Question:
Hi,
I need some help with SQL. Attached is the image of my table.
If you see rootmessageid column there are 4 records of 99s. All these 4 makes one complete conversation.
Similarly the 2 records of 119 makes an other conversation.
116, 117, 118 are single message conversation.
Now I need to get all the records where msgfrom = 7 or msgto = 7 (this was the easy part)
Now the complicated bit. I want the only the latest record (based on datetimecreated) from each conversation.
Following the script to create this table.
'''
CREATE TABLE IF NOT EXISTS 'selectioncommunication' (
'id' int(11) NOT NULL AUTO_INCREMENT,
'comactionid' int(11) NOT NULL,
'usercomment' varchar(2048) DEFAULT NULL,
'msgfrom' int(11) NOT NULL,
'msgto' int(11) NOT NULL,
'projectid' int(11) NOT NULL,
'parentmessageid' int(11) NOT NULL,
'datetimecreated' timestamp NOT NULL DEFAULT CURRENT_TIMESTAMP,
'rootmessageid' int(11) NOT NULL,
'isread' tinyint(1) NOT NULL DEFAULT '0',
'isclosed' tinyint(1) DEFAULT '0',
'relative_date_time' datetime DEFAULT NULL,
'consultant_response' tinyint(4) DEFAULT NULL,
PRIMARY KEY ('id')
) ENGINE=MyISAM DEFAULT CHARSET=latin1 AUTO_INCREMENT=121 );
'''
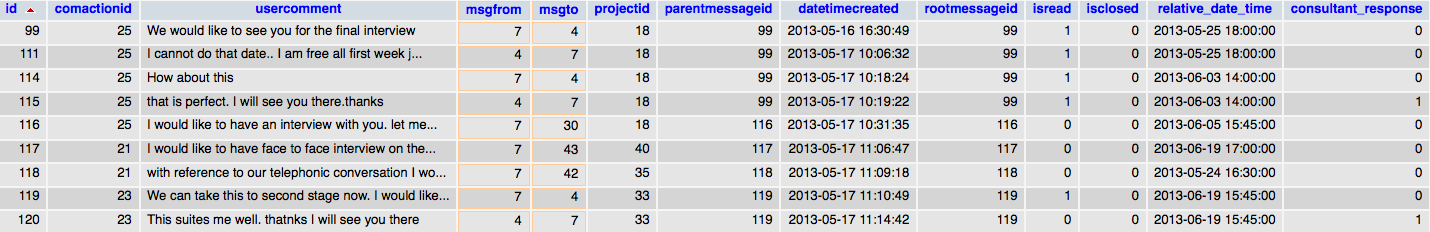
Answer: You want the <URL>:
'''
SELECT s.*
FROM selectioncommunication s NATURAL JOIN (
SELECT parentmessageid, MAX(datetimecreated) datetimecreated
FROM selectioncommunication
WHERE msgfrom = 7 OR msgto = 7
GROUP BY parentmessageid
) t
WHERE s.msgfrom = 7 OR s.msgto = 7
'''